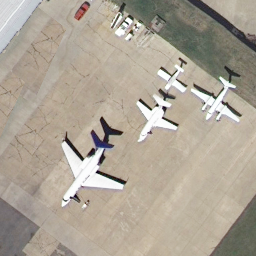
Label: airplane